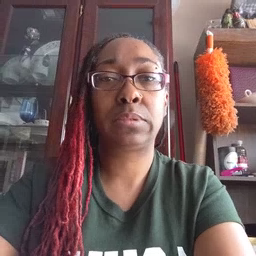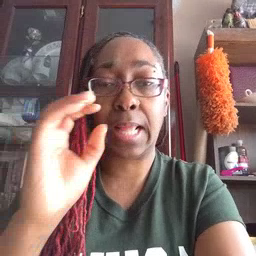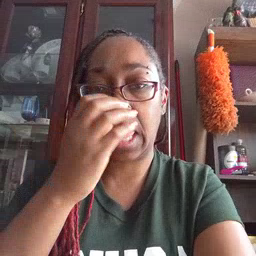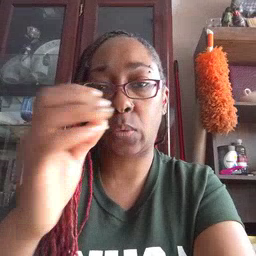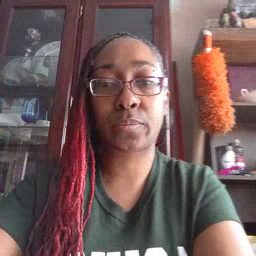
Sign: clown